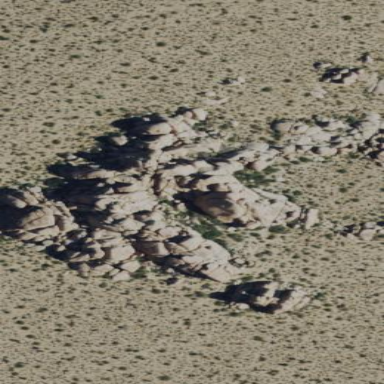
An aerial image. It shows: Landscape dominated by bare rock.